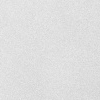
Atmospheric dust classification: dusty